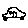
Label: car